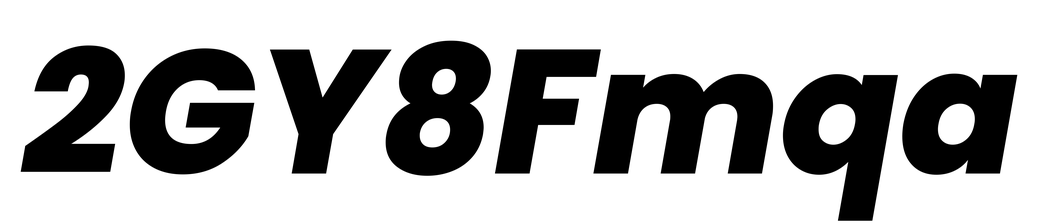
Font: Poppins-ExtraBoldItalic